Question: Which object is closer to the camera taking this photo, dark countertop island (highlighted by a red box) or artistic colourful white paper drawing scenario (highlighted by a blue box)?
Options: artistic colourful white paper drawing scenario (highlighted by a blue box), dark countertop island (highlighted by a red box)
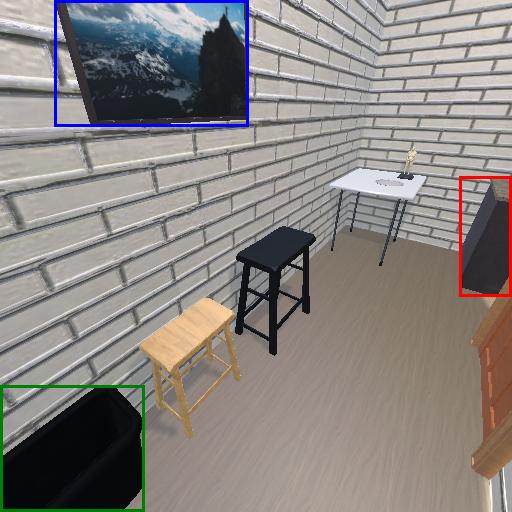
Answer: artistic colourful white paper drawing scenario (highlighted by a blue box)